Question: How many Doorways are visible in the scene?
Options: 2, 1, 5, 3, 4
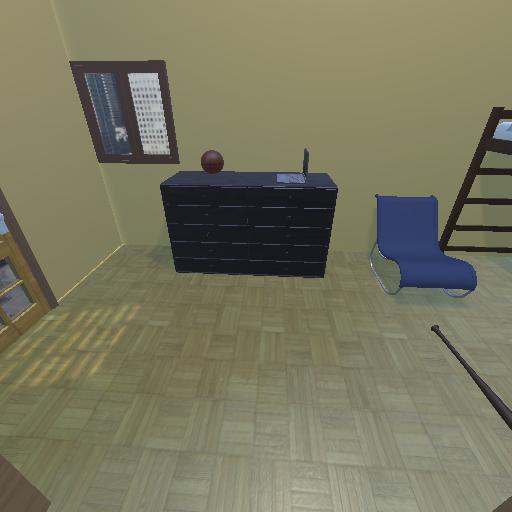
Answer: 2